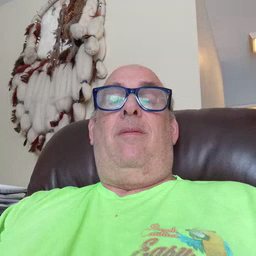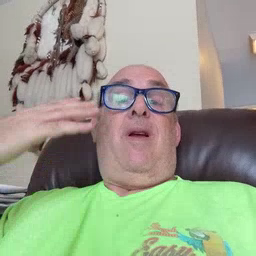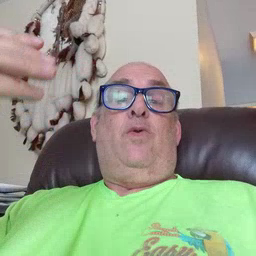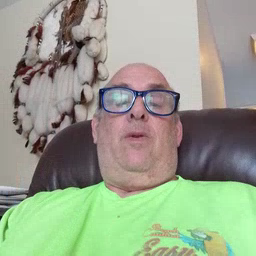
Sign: outside